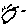
Label: sun